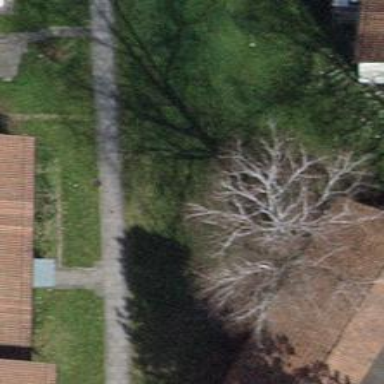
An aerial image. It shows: Group of garages.